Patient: sex M, age 78
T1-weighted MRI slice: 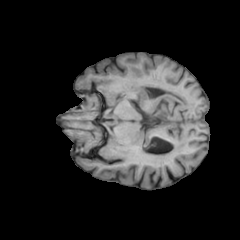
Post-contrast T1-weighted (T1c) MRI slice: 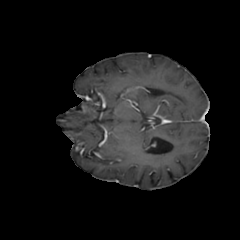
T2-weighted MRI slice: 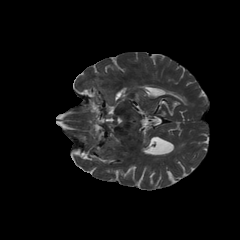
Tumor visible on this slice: no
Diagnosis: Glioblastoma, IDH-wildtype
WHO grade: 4